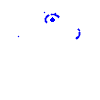
Particle: pion